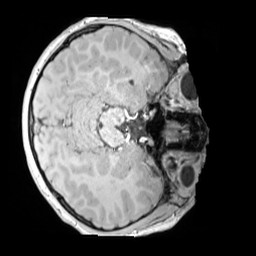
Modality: MP2RAGE
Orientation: axial
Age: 9
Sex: male
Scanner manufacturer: siemens
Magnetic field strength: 3 T
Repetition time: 4 s
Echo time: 0.00303 s